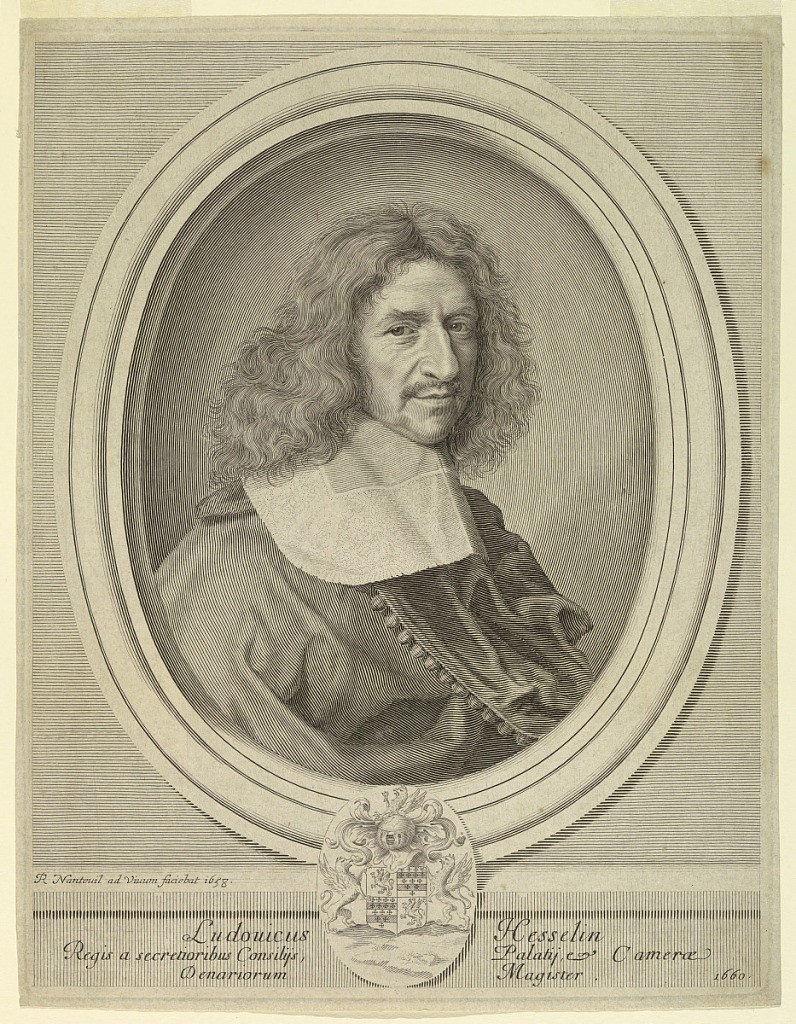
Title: Portrait of Louis Hesselin
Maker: Robert Nanteuil, French, 1623 – 1678
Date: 1660
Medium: Etching on paper with black ink
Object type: Print
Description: A bust length portrait of an elderly man in three-quarter view to right.